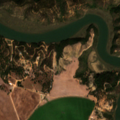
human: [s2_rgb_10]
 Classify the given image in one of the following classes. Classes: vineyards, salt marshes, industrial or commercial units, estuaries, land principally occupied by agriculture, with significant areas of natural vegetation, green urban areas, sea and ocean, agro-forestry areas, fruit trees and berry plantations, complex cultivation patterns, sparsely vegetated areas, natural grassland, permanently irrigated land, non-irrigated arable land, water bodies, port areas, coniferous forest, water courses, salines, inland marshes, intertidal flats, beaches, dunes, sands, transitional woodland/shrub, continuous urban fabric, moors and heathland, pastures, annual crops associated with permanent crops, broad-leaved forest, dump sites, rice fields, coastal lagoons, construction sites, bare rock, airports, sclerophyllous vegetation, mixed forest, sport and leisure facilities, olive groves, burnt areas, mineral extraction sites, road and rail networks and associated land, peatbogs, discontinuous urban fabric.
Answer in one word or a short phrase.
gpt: permanently irrigated land, broad-leaved forest, water courses